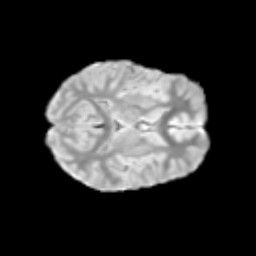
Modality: T2w
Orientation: axial
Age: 9
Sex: female
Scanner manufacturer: siemens
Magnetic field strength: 3 T
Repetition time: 3.8 s
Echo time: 0.07 s